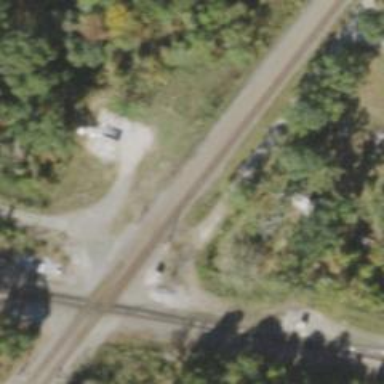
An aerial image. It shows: Railway track.